Question: I have CSV file

My PowerShell Script attempts to store SourceIP, DestinationIP, and Traffic in multidimensional array
'''
$source = @((Import-Csv D:\Script\my.csv).SourceIP)
$dest = @((Import-Csv D:\Script\my.csv).DestinationIP)
$t = @((Import-Csv D:\Script\my.csv).Traffic)
$multi = @($source),@($dest),@($t)
'''
When I try to read from first element of $multi, I expect to get a list of SourceIP
'''
foreach ($q in $multi){
write-host $q[0]
write-host 'n
}
'''
But instead, I get SourceIP, DestinationIP, Traffic, i.e.
'''
10.153.128.110
10.251.68.80
3.66 GB
'''
And if I try
'''
foreach ($q in $multi){
write-host $q[0][0][0]
write-host 'n
}
'''
I get
'''
1
1
3
'''
How to troubleshoot?
UPDATE
Ultimate goal is to
1. Count total traffic
2. Count traffic if SourceIP or Destination IP fits into certain pattern, i.e. 10.251.22.x
3. Get percentage
UPDATE II
I am able to get code to import CSV and tally total bandwidth only, but I also need bandwidth from SourceIP and DestinationIP with certain pattern.
'''
$t = @((Import-Csv D:\Script\my.csv).Traffic)
foreach ($k in $t){
write-host $k
}
foreach ($i in $t){
$j += ,@($i.split(" "))
}
foreach ($m in $j){
switch ($m[1]){
GB {
$m<URL> * 1000
$m[1] = 'MB'
}
MB {}
KB {
$m<URL> / 1000
$m[1] = 'MB'
}
}
$total_bandwidth += $m[0]
}
write-host Total bandwidth is ("{0:N2}" -f $total_bandwidth) MB
'''
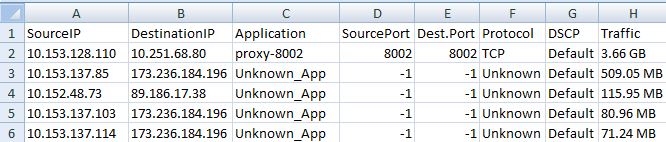
Answer: You should not split array of object to multiple parallel arrays of properties. It is much easy to operate when objects are whole.
'''
$Scale=@{
B=1e00
KB=1e03
MB=1e06
GB=1e09
TB=1e12
}
$TrafficBytes={
$a=-split$_.Traffic
[double]$a[0]*$Scale[$a[1]]
}
Import-Csv D:\Script\my.csv|
ForEach-Object $TrafficBytes|
Measure-Object -Sum #total traffic
Import-Csv D:\Script\my.csv|
Where-Object {$_.DestinationIP-like'10.*'}| #condition
ForEach-Object $TrafficBytes|
Measure-Object -Sum #traffic by condition
'''